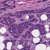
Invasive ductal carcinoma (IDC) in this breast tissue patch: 1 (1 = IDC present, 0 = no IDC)